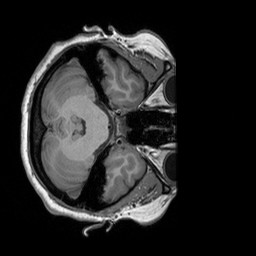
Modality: T1w
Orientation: axial
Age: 30
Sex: female
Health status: healthy
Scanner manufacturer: siemens
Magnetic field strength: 3 T
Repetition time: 2.3 s
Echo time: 0.00303 s